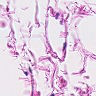
Metastatic tissue present: no